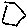
Label: hexagon